Question: '''
digraph G {
rankdir=LR;
subgraph cluster_one {
one_x -> one_y -> one_z;
}
subgraph cluster_two {
two_x -> two_y;
}
subgraph cluster_three {
three_x -> three_y;
}
}
'''

1. The order of the clusters is reversed. They should be in the order they appear in the source file.
2. I want all clusters to be of the same width (determined by the largest sub-graph) and aligned.
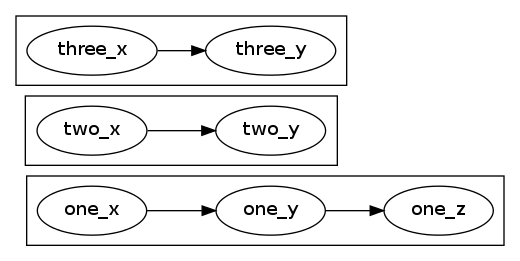
Answer: > The order of the clusters is reversed. They should be in the order they appear in the source file.
The following code should work:
'''
digraph G {
rankdir=LR;
subgraph cluster_one {
shape=rect;
one_x -> one_y -> one_z;
}
subgraph cluster_two {
two_x -> two_y;
}
subgraph cluster_three {
three_x -> three_y;
}
one_x->two_y[style=invis];
two_x->three_y[style=invis];
}
'''
> I want all clusters to be of the same width (determined by the largest sub-graph) and aligned.
I have found this <URL>. It is a bad solution, but I can't give a better one.